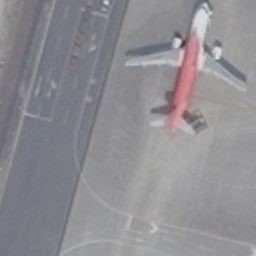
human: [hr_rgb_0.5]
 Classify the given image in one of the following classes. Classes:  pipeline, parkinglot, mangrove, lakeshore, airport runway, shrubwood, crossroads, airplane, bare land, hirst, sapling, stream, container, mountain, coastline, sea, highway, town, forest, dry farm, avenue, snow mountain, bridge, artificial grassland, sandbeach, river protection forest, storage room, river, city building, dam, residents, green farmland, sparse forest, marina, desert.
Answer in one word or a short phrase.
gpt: airplane